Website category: auto
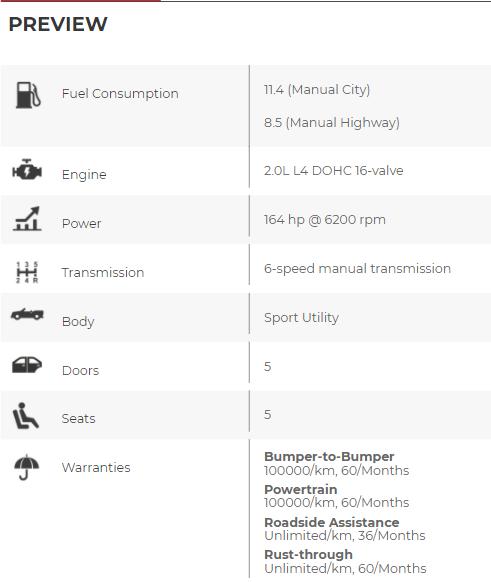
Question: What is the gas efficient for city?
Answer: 11.4 (Manual City)

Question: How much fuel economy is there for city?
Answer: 11.4 (Manual City)

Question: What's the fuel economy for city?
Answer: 11.4 (Manual City)

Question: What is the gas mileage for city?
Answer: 11.4 (Manual City)

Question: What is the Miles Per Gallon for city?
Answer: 11.4 (Manual City)

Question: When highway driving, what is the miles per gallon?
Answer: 8.5 (Manual Highway)

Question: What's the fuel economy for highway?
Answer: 8.5 (Manual Highway)

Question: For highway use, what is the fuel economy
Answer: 8.5 (Manual Highway)

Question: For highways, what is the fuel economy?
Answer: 8.5 (Manual Highway)

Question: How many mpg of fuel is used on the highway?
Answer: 8.5 (Manual Highway)

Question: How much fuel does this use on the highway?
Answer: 8.5 (Manual Highway)

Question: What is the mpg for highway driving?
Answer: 8.5 (Manual Highway)

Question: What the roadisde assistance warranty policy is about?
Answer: Unlimited/km, 36/Months

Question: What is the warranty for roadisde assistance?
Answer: Unlimited/km, 36/Months

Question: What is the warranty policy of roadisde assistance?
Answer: Unlimited/km, 36/Months

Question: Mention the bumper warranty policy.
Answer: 100000/km, 60/Months

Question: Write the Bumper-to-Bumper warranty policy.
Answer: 100000/km, 60/Months

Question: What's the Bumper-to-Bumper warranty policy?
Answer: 100000/km, 60/Months

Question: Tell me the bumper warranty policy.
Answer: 100000/km, 60/Months

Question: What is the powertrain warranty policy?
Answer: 100000/km, 60/Months

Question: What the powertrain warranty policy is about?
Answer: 100000/km, 60/Months

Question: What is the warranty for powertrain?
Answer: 100000/km, 60/Months